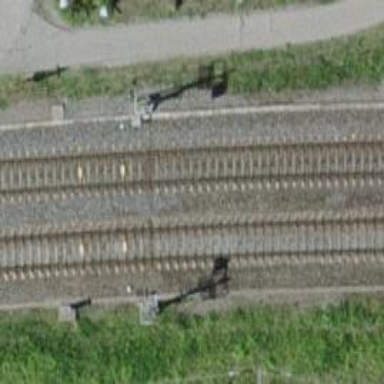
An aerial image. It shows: Railway signal.